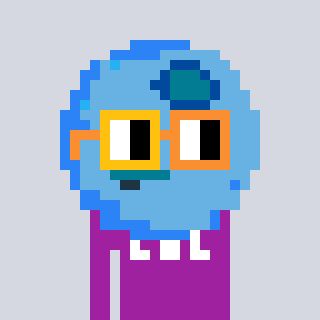
a pixel art character with square yellow and orange glasses, a blueberry-shaped head and a magenta-colored body on a cool background